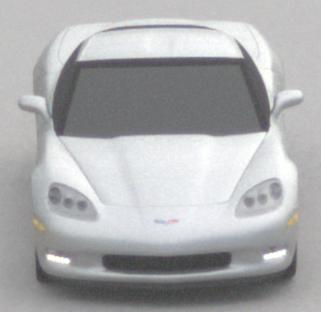
Make: Chevrolet
Model: Corvette Coupé
Detailed model: Corvette (C6) Coupé
Model produced from: 2005/02
Model produced until: 2008/03
Doors: 3
Color: white
Road condition: dry road
Daytime: midday
Contrast: low contrast